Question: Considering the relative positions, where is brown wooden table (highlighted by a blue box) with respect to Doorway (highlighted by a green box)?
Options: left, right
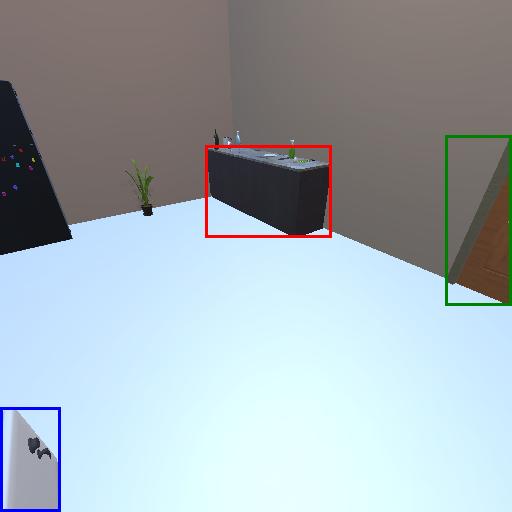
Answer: left